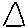
Label: triangle